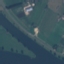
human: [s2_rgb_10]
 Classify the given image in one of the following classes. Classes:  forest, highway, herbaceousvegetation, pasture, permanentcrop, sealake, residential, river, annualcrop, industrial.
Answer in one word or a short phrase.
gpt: River